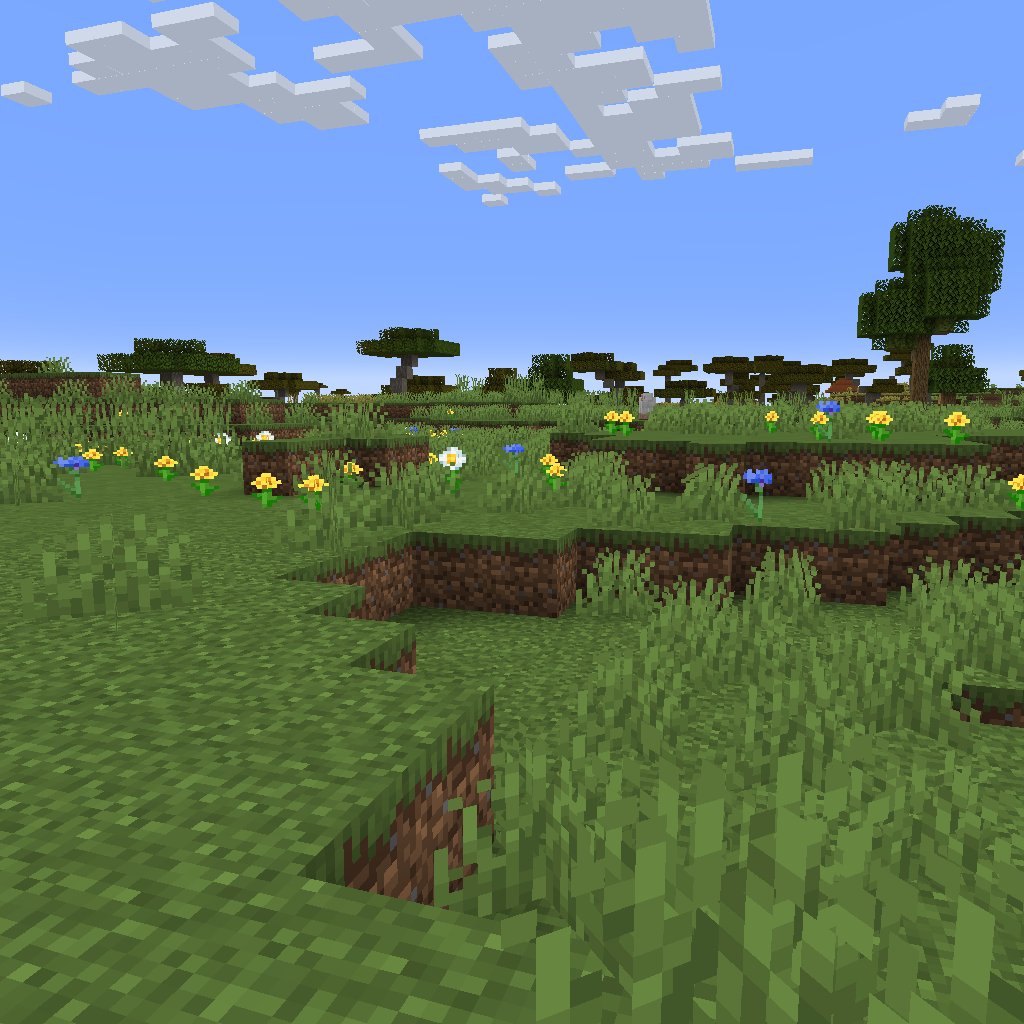
plains with trees in background